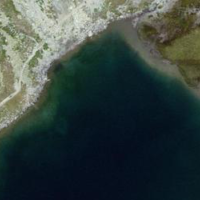
EUNIS habitat code: 31
Species observed at this site:
Eriophorum scheuchzeri